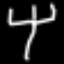
Label: fork